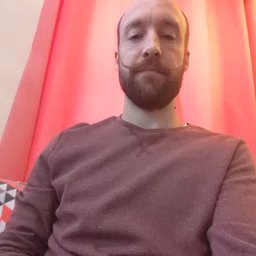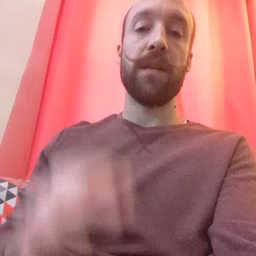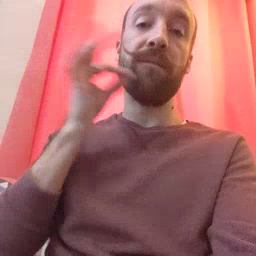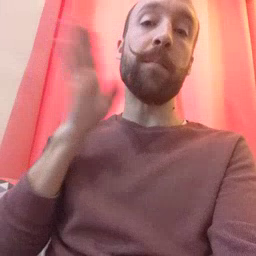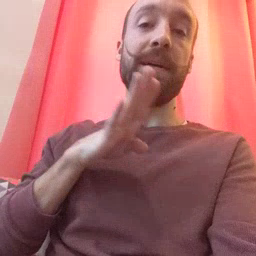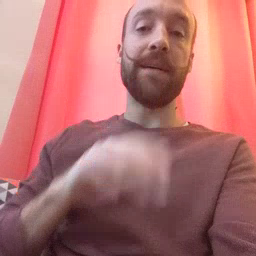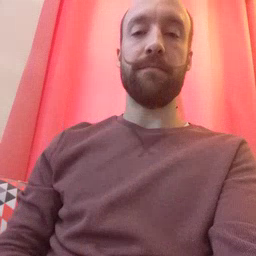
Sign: bee